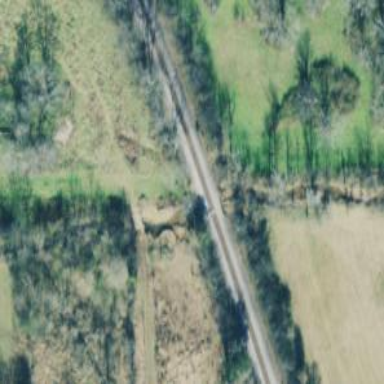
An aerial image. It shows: Bridge over railway line.